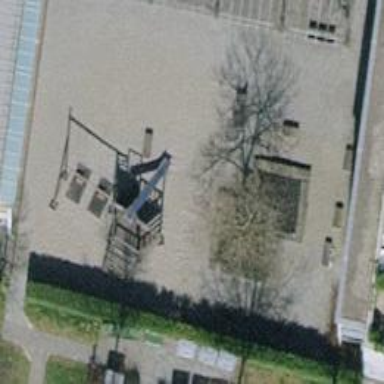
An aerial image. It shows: Playground area for leisure activities on the land.